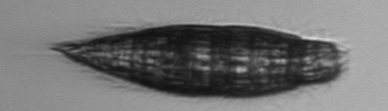
Label: Tiarina_fusus